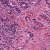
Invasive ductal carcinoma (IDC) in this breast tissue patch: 1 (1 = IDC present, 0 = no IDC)